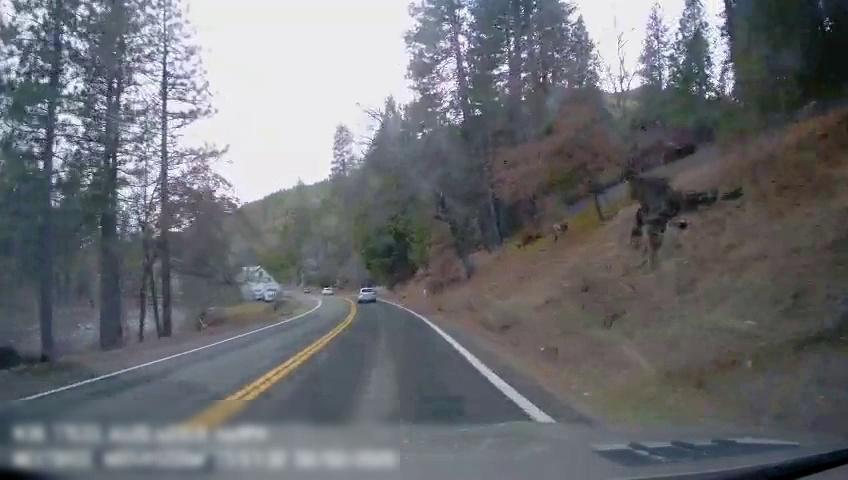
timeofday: Day
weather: Cloudy
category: Drivable Space
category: Vehicles | Car
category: Vehicles | SUV
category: Lanes | Current Lane
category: Lanes | Current Lane
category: Lanes | Opposite Lane